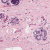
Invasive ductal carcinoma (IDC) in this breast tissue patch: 0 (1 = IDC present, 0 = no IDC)